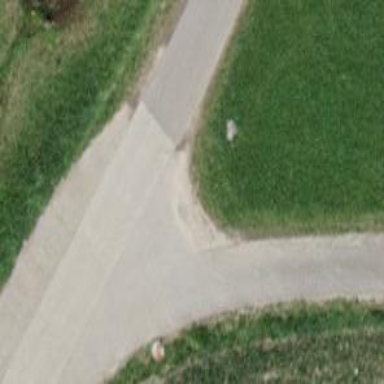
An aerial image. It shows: Well-maintained track road with grade 1 tracktype.